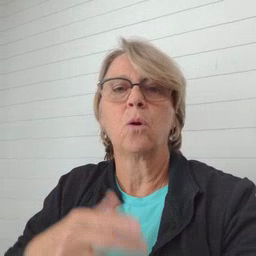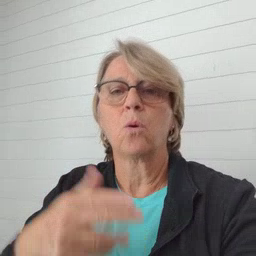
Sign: tongue